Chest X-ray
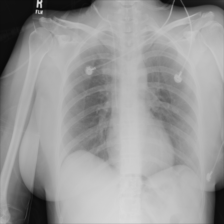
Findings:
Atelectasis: negative
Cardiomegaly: negative
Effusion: negative
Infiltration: negative
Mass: negative
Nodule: negative
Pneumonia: negative
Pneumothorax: negative
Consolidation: negative
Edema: negative
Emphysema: negative
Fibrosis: negative
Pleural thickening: negative
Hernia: negative